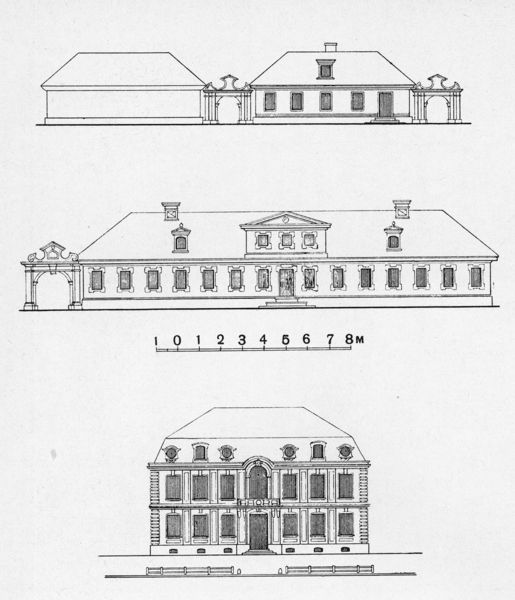
Titel: Petersburg, Fassaden von Musterwohnhäusern für “gemeine”, für “wohlhabende” und für “vornehme” Leute
Künstler: Domenico Trezzini
Schlagwörter: fenster, tür, zeichnung, dach, haus, schloss, architektur, klassizismus, schornstein, ansicht, bogen, fassade, moderne, giebel, hof, rundbogen, tor, eingang, palast, torbogen, weimar, arkaden, villa, anwesen, mansarde, plan, massstab, aufriss, bauplan, repräsentativ, vorne, zweistöckig, barrock, skala, belle etage, meter, risszeichnung, jk